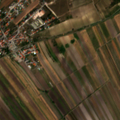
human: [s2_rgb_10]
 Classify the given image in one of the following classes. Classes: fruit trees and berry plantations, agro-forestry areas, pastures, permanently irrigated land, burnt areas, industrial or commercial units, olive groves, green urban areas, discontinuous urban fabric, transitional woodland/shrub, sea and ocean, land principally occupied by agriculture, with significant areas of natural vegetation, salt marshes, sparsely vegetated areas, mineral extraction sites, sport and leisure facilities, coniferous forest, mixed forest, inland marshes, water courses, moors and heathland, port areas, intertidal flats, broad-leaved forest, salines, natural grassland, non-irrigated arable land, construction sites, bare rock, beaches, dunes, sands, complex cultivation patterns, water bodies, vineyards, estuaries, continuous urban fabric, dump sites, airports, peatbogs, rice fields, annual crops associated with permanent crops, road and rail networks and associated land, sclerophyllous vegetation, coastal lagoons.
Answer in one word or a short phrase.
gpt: discontinuous urban fabric, non-irrigated arable land, vineyards